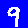
Digit: 9